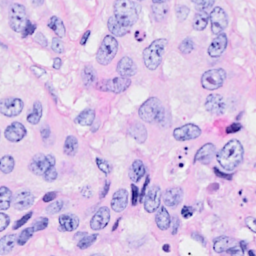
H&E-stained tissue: Breast